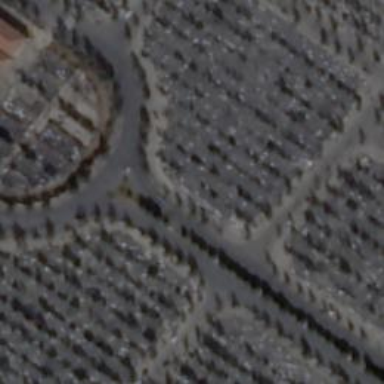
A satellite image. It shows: Cemetery.